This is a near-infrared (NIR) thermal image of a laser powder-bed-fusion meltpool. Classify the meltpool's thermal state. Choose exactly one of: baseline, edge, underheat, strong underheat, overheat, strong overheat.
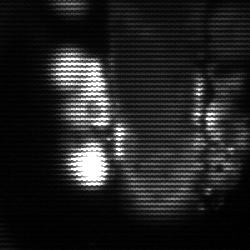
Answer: strong underheat